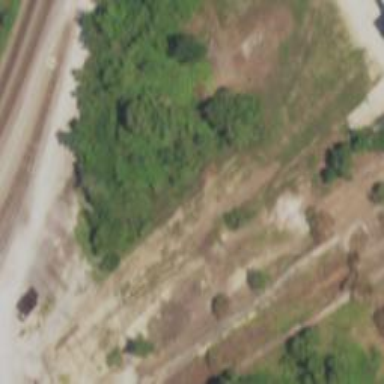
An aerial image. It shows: Disused railway yard.